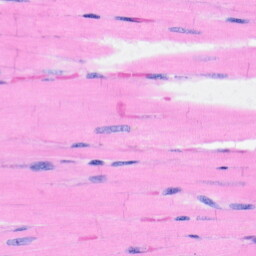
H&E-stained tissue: Heart